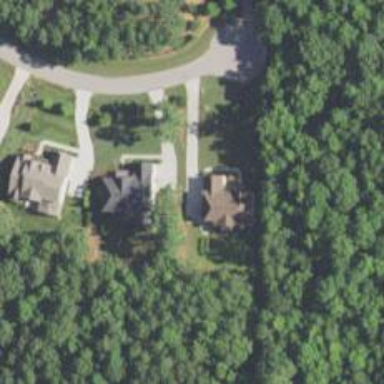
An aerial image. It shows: Driveway.